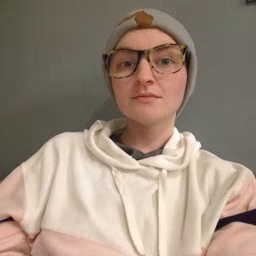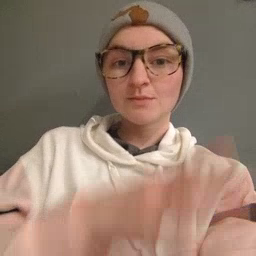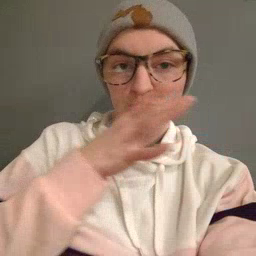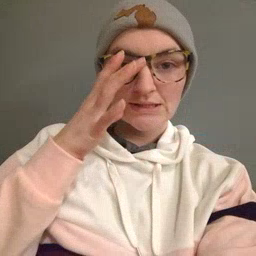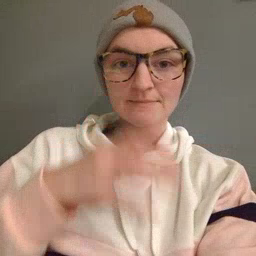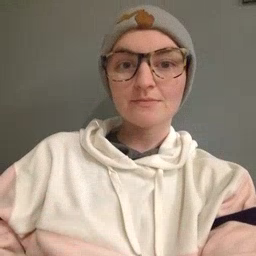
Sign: farm